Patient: sex F, age 69
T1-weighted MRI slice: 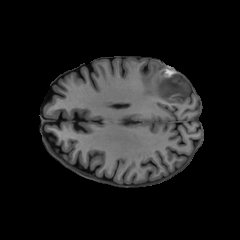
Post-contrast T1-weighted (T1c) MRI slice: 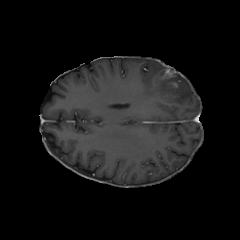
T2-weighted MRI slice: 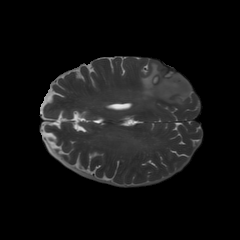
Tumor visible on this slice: yes
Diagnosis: Glioblastoma, IDH-wildtype
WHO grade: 4